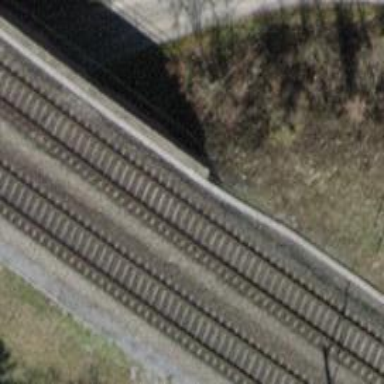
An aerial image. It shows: Railway bridge with electrified tracks and single rail.